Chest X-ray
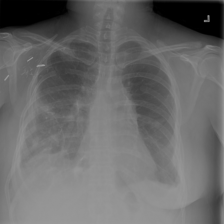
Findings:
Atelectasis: negative
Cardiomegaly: negative
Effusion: negative
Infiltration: positive
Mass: negative
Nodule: negative
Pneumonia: negative
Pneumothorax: negative
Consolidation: negative
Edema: negative
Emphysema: negative
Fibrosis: negative
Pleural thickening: negative
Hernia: negative